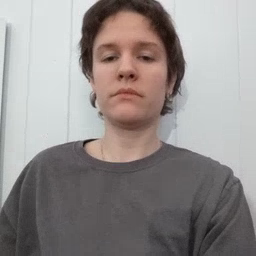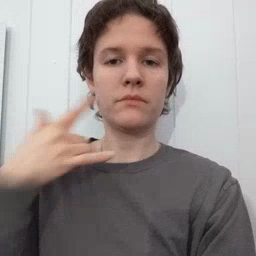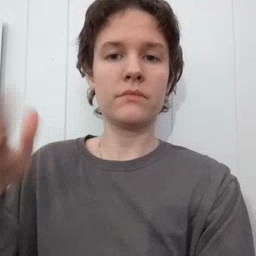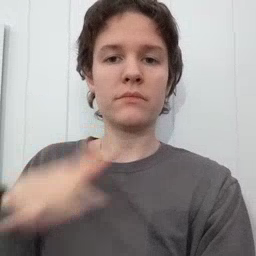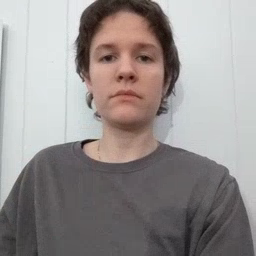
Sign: noisy